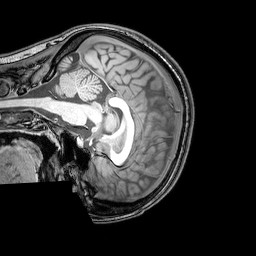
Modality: T1w
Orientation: sagittal
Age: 22
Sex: female
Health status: healthy
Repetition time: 0.081 s
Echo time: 0.037 s